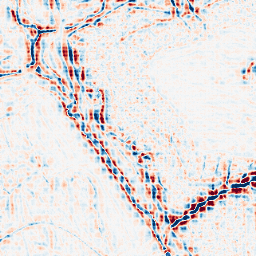
Category: wavelet
Decomposition family: wavelet_biorthogonal
Decomposition parameters: wavelet: bior4.4
level: 3
Upsampling method: sinc_hamming
Upsampling parameters: scale: 8
kernel_size: 8
Upsampling scale: 8